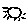
Label: sun